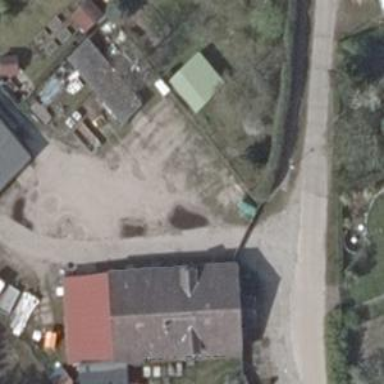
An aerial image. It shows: Building yard.